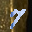
Label: 7